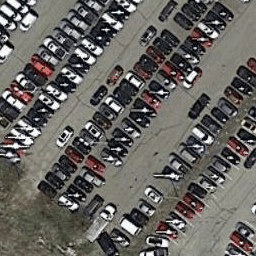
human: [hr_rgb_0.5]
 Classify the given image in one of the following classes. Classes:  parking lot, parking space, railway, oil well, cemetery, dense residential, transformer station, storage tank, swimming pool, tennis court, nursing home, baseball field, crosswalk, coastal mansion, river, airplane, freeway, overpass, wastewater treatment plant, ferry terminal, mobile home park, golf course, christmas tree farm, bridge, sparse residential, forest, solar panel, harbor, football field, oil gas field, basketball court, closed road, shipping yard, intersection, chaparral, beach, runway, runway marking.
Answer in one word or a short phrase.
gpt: parking lot